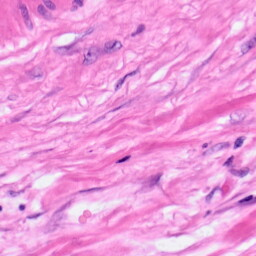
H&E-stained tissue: Pancreatic